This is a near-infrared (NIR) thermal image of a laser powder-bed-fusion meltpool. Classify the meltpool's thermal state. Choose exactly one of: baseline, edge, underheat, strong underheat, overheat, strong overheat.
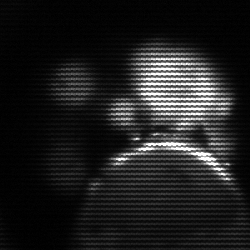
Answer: baseline